Question: I use GXT (sencha version 3.0.1)
I have grid like this:

When I select second Column and try to move next Column use Tab Key to move and its works fine,
but when I select any value from combo and after try to move next Column its go somewhere else (outside of grid).
what to do? I need to focus (edit next column) on Tab key.
tried this but not works:
'''
combo2.addSelectionHandler( new SelectionHandler<Street>() {
@Override
public void onSelection( SelectionEvent<Street> event ) {
grid.getSelectionModel().selectNext( false );
}
} );
'''
What to do?
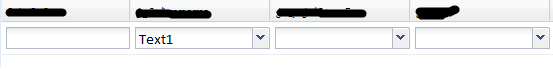
Answer: '''
combo2.addSelectionHandler(new SelectionHandler<Street>() {
@Override
public void onSelection(SelectionEvent<Street> event) {
streetCombo.resetFocus(null, grid.getView().getCell(0, 2), null);
}
});
'''
I done this and its works now, when you choose value it jump to next combobox (0,2 mean 0 row and 2 column )